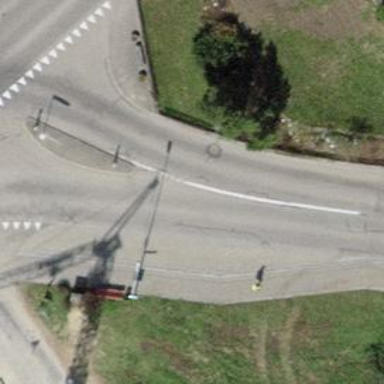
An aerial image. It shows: Asphalt road classified as tertiary.